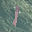
Label: 1